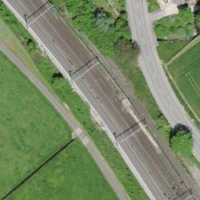
EUNIS habitat code: 57
Species observed at this site:
Melilotus albus